Question: I'm trying to pull some data down into my database.
I use Microsoft Webmatrix for easy development, with SQL database setup and working.
** UPDATE **
Tags and variables was mixed - sorry - now i get this error:
'''
Microsoft VBScript runtime error '800a000d'
Type mismatch: 'ConnectDB'
/writenote.asp, line 17
'''
Below is what i use for input to database.
"Connect.asp":
'''
<%
dim strConnect
strConnect = "Provider=SQLOLEDB;Data Source=(local);" & _
"Database=HISTORICDATA;User ID=userid;Password=pw"
%>
<!-- METADATA TYPE="typelib"
FILE="C:\Program Files (x86)\Common Files\Systemdo\msado15.dll" -->
'''
My form:
'''
<form action="writenote.asp" method="post">
<fieldset>
<legend>New note for <% response.write(tagname) %></legend>
Time:<br />
<input type="datetime-local" name="timestamp" value="<% Response.Write Now %>" required><br />
Object:<br />
<input type="text" name="object" value="<% response.write(tagname) %>" required><br />
User:<br />
<input type="text" name="user" value="<% response.write(loginuser) %>" required><br />
Note:<br />
<textarea name="note" rows="10" cols="30" required></textarea>
<br /><br />
<input type="submit" value="Submit">
<input type="reset">
</fieldset>
</form>
'''
Below here is the content of "writenote.asp":
'''
<%
dim username,object,time,note,objConn,objs,query
username = Request.Form("user")
tag = Request.Form("object")
time = Request.Form("timestamp")
note = Request.Form("note")
Set objConn = ConnectDB()
query = "INSERT INTO notes (username,object,time,note) VALUES ('"& username &"','"& object &"','"& time &"','"& note &"')"
Set objs = objConn.Execute(query)
Response.Redirect("notes.asp")
%>
'''
Old problem:
When i fill in my form it keeps saying:

I can't make it insert any data in my database and it keeps coming with http 500 error.
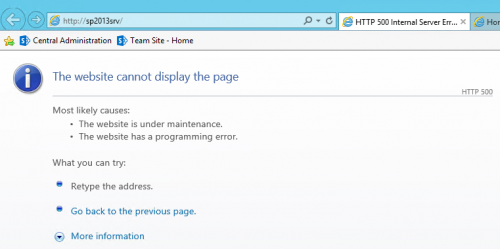
Answer: In writenote.asp you can do like this
'''
<%
dim username,object,time,note,dbInsert,dbOpen
Set connect = Server.CreateObject("ADODB.Connection")
dbOpen = "PROVIDER=SQLOLEDB;Data Source=(local);UID=username;PWD=password;Database=HISTORICDATA "
username = Request.Form("user")
tag = Request.Form("object")
time = Request.Form("timestamp")
note = Request.Form("note")
connect.open(dbOpen)
dbInsert = "INSERT INTO notes (username,object,time,note) VALUES ('"& username &"','"& object &"','"& time &"','"& note &"')"
connect.Execute(dbInsert)
connect.Close
Set Connect = Nothing
Response.Redirect("notes.asp")
%>
'''
If you are doing db queries in lots of pages, Do as you have in your example. Put this in a 'connect.asp' or a config.asp':
'''
Set connect = Server.CreateObject("ADODB.Connection")
dbOpen = "PROVIDER=SQLOLEDB;Data Source=(local);UID=username;PWD=password;Database=HISTORICDATA "
'''
You can than include it into any page you are doing db queries with this code snippet:
'''
<!-- #include file="connect.asp" -->
'''
I must be included outside the -tags.
And when doing queries use this syntax:
'''
connect.open(dbOpen)
dbQuery = "put your query here"
connect.execute(dbQuery)
connect.Close
Set Connect = Nothing
'''